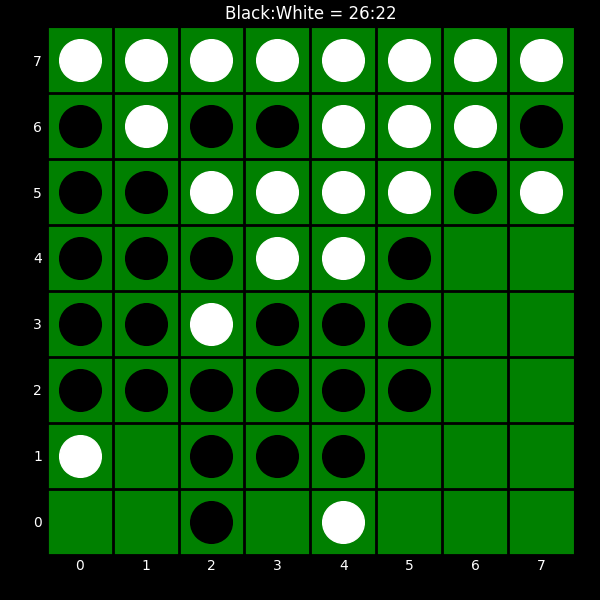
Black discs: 26
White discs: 22